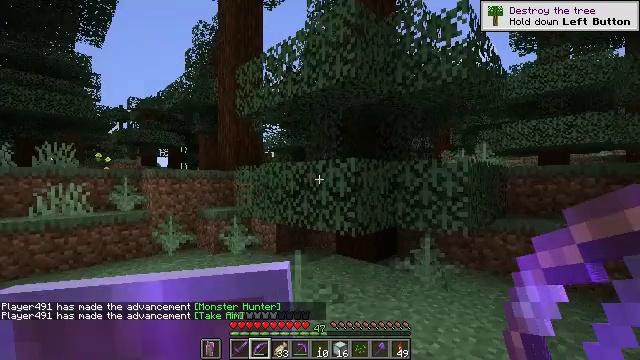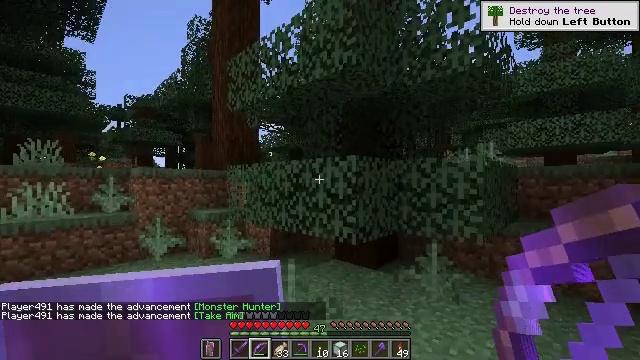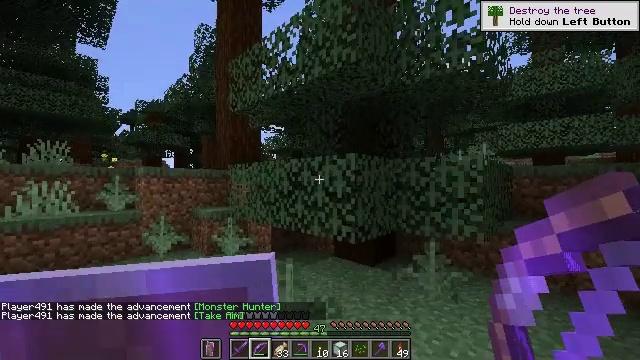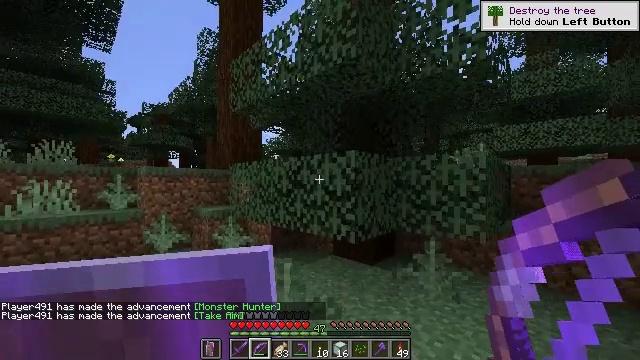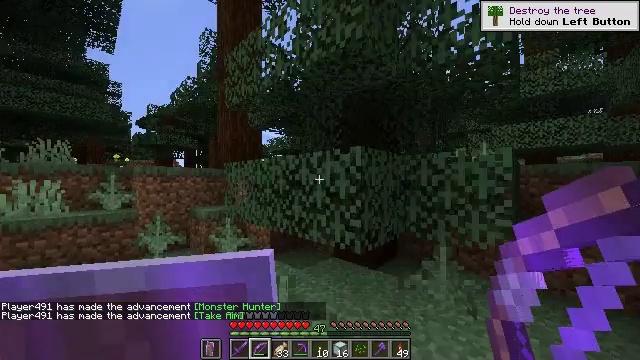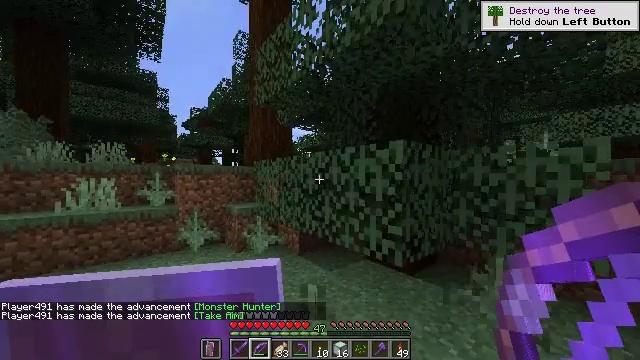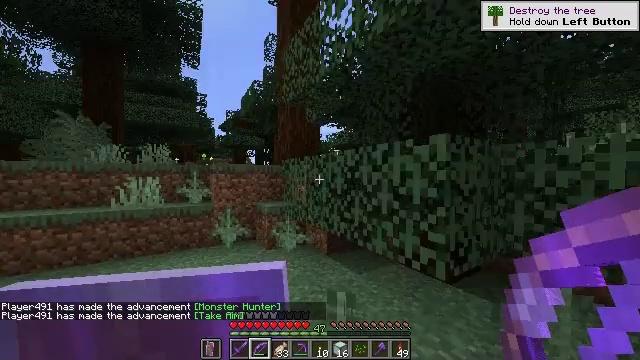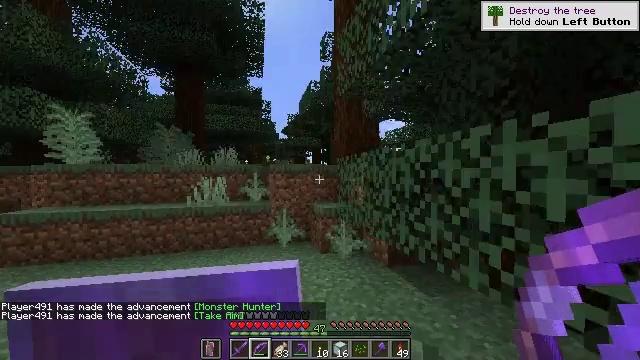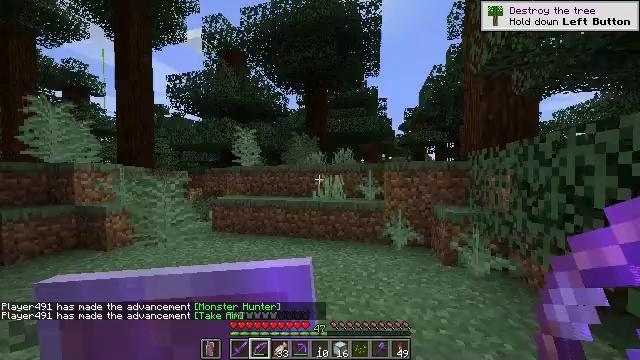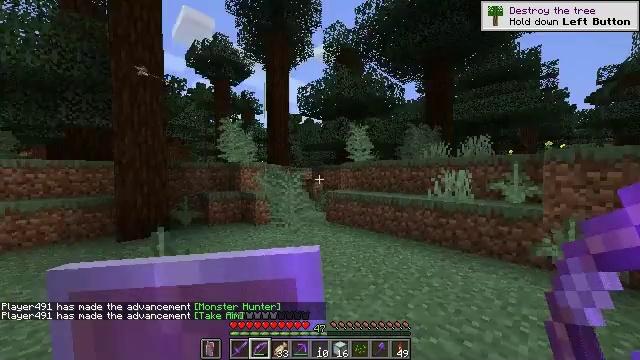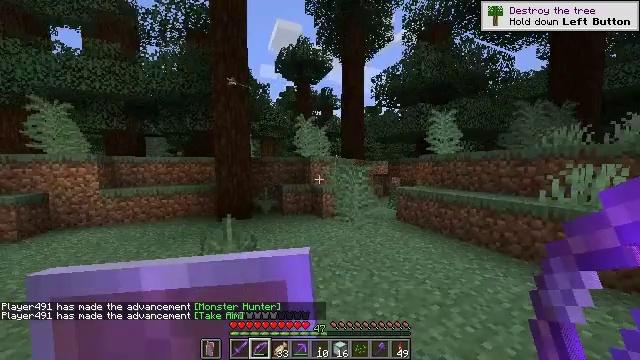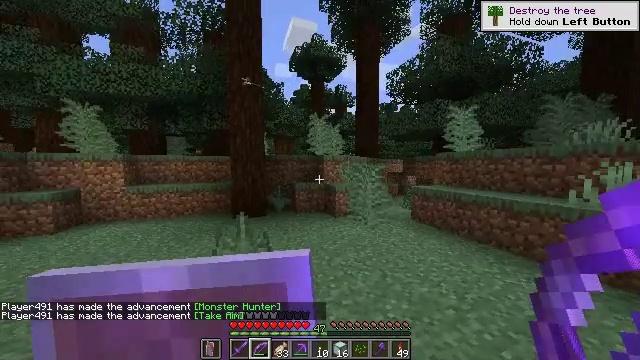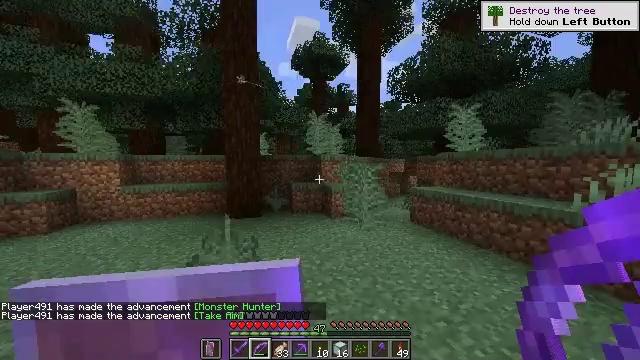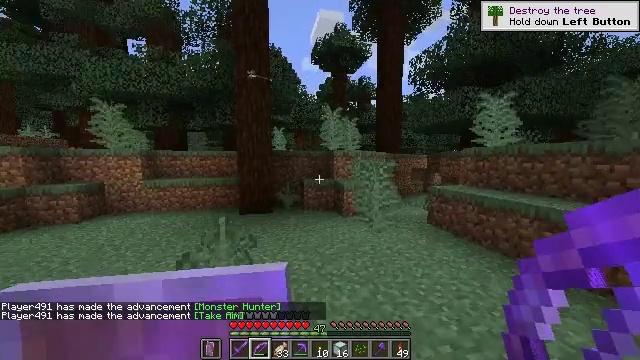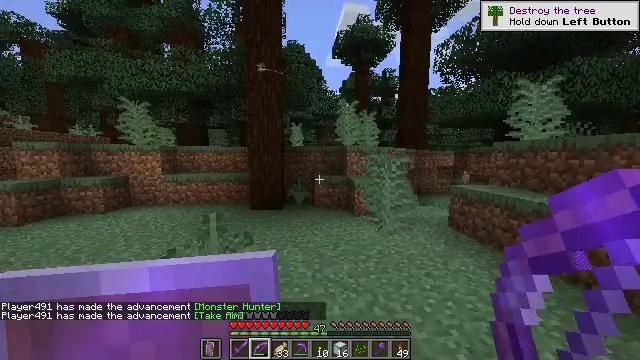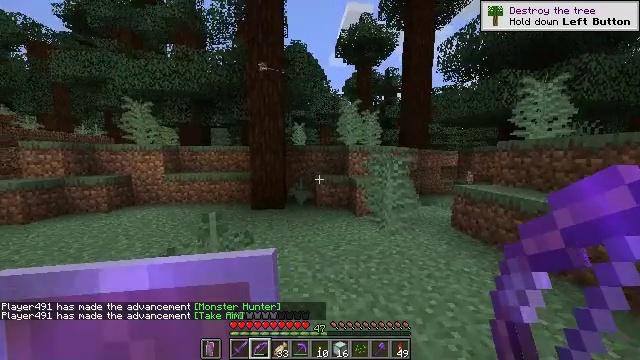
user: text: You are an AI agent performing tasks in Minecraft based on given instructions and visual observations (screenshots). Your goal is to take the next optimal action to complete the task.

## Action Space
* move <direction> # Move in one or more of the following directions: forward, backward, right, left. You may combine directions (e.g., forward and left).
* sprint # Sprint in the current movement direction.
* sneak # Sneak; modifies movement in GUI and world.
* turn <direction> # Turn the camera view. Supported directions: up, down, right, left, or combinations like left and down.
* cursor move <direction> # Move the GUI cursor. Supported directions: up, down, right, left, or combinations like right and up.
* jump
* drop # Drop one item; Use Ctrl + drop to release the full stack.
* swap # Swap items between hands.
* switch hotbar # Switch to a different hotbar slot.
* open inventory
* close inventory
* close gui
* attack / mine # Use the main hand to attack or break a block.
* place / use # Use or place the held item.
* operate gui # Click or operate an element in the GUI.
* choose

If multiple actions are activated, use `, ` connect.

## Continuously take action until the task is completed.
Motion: motion action
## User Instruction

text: Collect coarse dirt blocks.
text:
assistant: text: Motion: move forward, sprint
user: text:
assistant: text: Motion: move forward, sprint
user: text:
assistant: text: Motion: move forward, sprint
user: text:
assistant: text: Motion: move forward, sprint
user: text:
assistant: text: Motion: move forward, sprint, turn left
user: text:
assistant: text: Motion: move forward, sprint, turn left
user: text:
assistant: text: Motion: move forward, sprint, turn left
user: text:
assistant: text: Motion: move forward and move right, sprint, turn left
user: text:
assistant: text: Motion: move forward and move right, sprint, turn left and down
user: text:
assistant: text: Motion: move forward and move right, sprint, turn left and down
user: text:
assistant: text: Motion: move forward and move right, sprint, turn left
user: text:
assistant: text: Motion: move forward and move right, sprint, turn left
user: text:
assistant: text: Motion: move forward and move right, turn left and down
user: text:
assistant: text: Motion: move forward and move right, turn left and down
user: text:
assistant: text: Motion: move forward and move right
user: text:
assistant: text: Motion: move forward and move right, turn left
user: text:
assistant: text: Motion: move right, turn left
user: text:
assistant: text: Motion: move right, turn left and up
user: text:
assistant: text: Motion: move right, turn left and up
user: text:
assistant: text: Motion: move right, turn left
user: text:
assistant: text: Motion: move right, turn left
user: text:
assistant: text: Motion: move right, turn left
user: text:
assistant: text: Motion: move right, turn left
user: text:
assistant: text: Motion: move right, turn left
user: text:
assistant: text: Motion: move right
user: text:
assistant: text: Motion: move right
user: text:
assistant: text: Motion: move right
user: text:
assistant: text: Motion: no_op
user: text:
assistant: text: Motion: no_op
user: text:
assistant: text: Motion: no_op